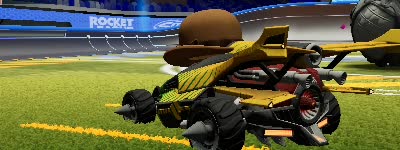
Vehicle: aftershock